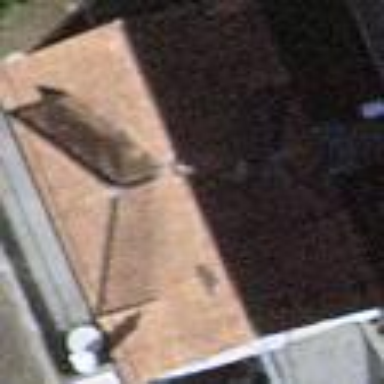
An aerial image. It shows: Building with pyramidal roof.